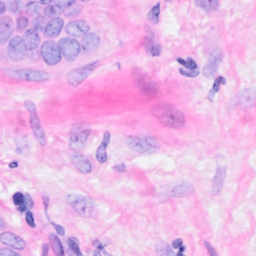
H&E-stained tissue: Breast